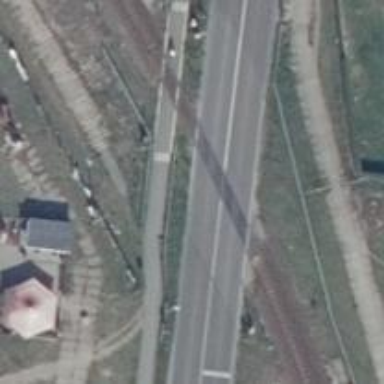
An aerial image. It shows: Level crossing with lights at railway intersection.